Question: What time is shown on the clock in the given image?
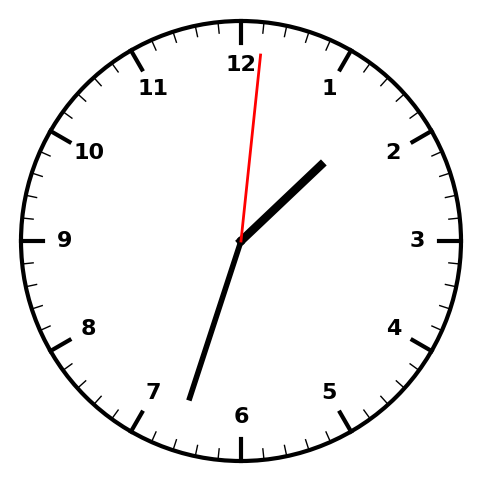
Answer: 01:33:01